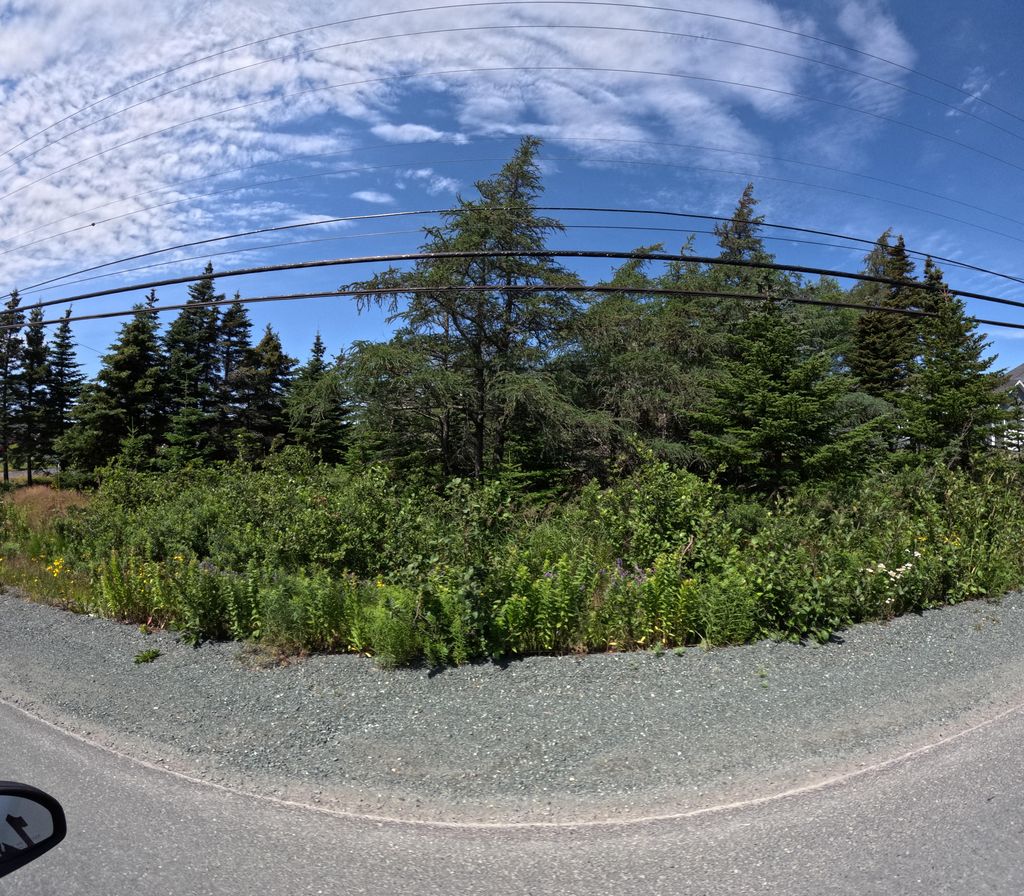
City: st_johns